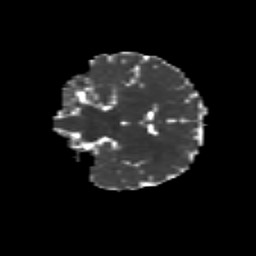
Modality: MD
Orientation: coronal
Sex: male
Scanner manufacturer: siemens
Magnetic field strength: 3 T
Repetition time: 5 s
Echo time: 0.071 s